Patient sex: M
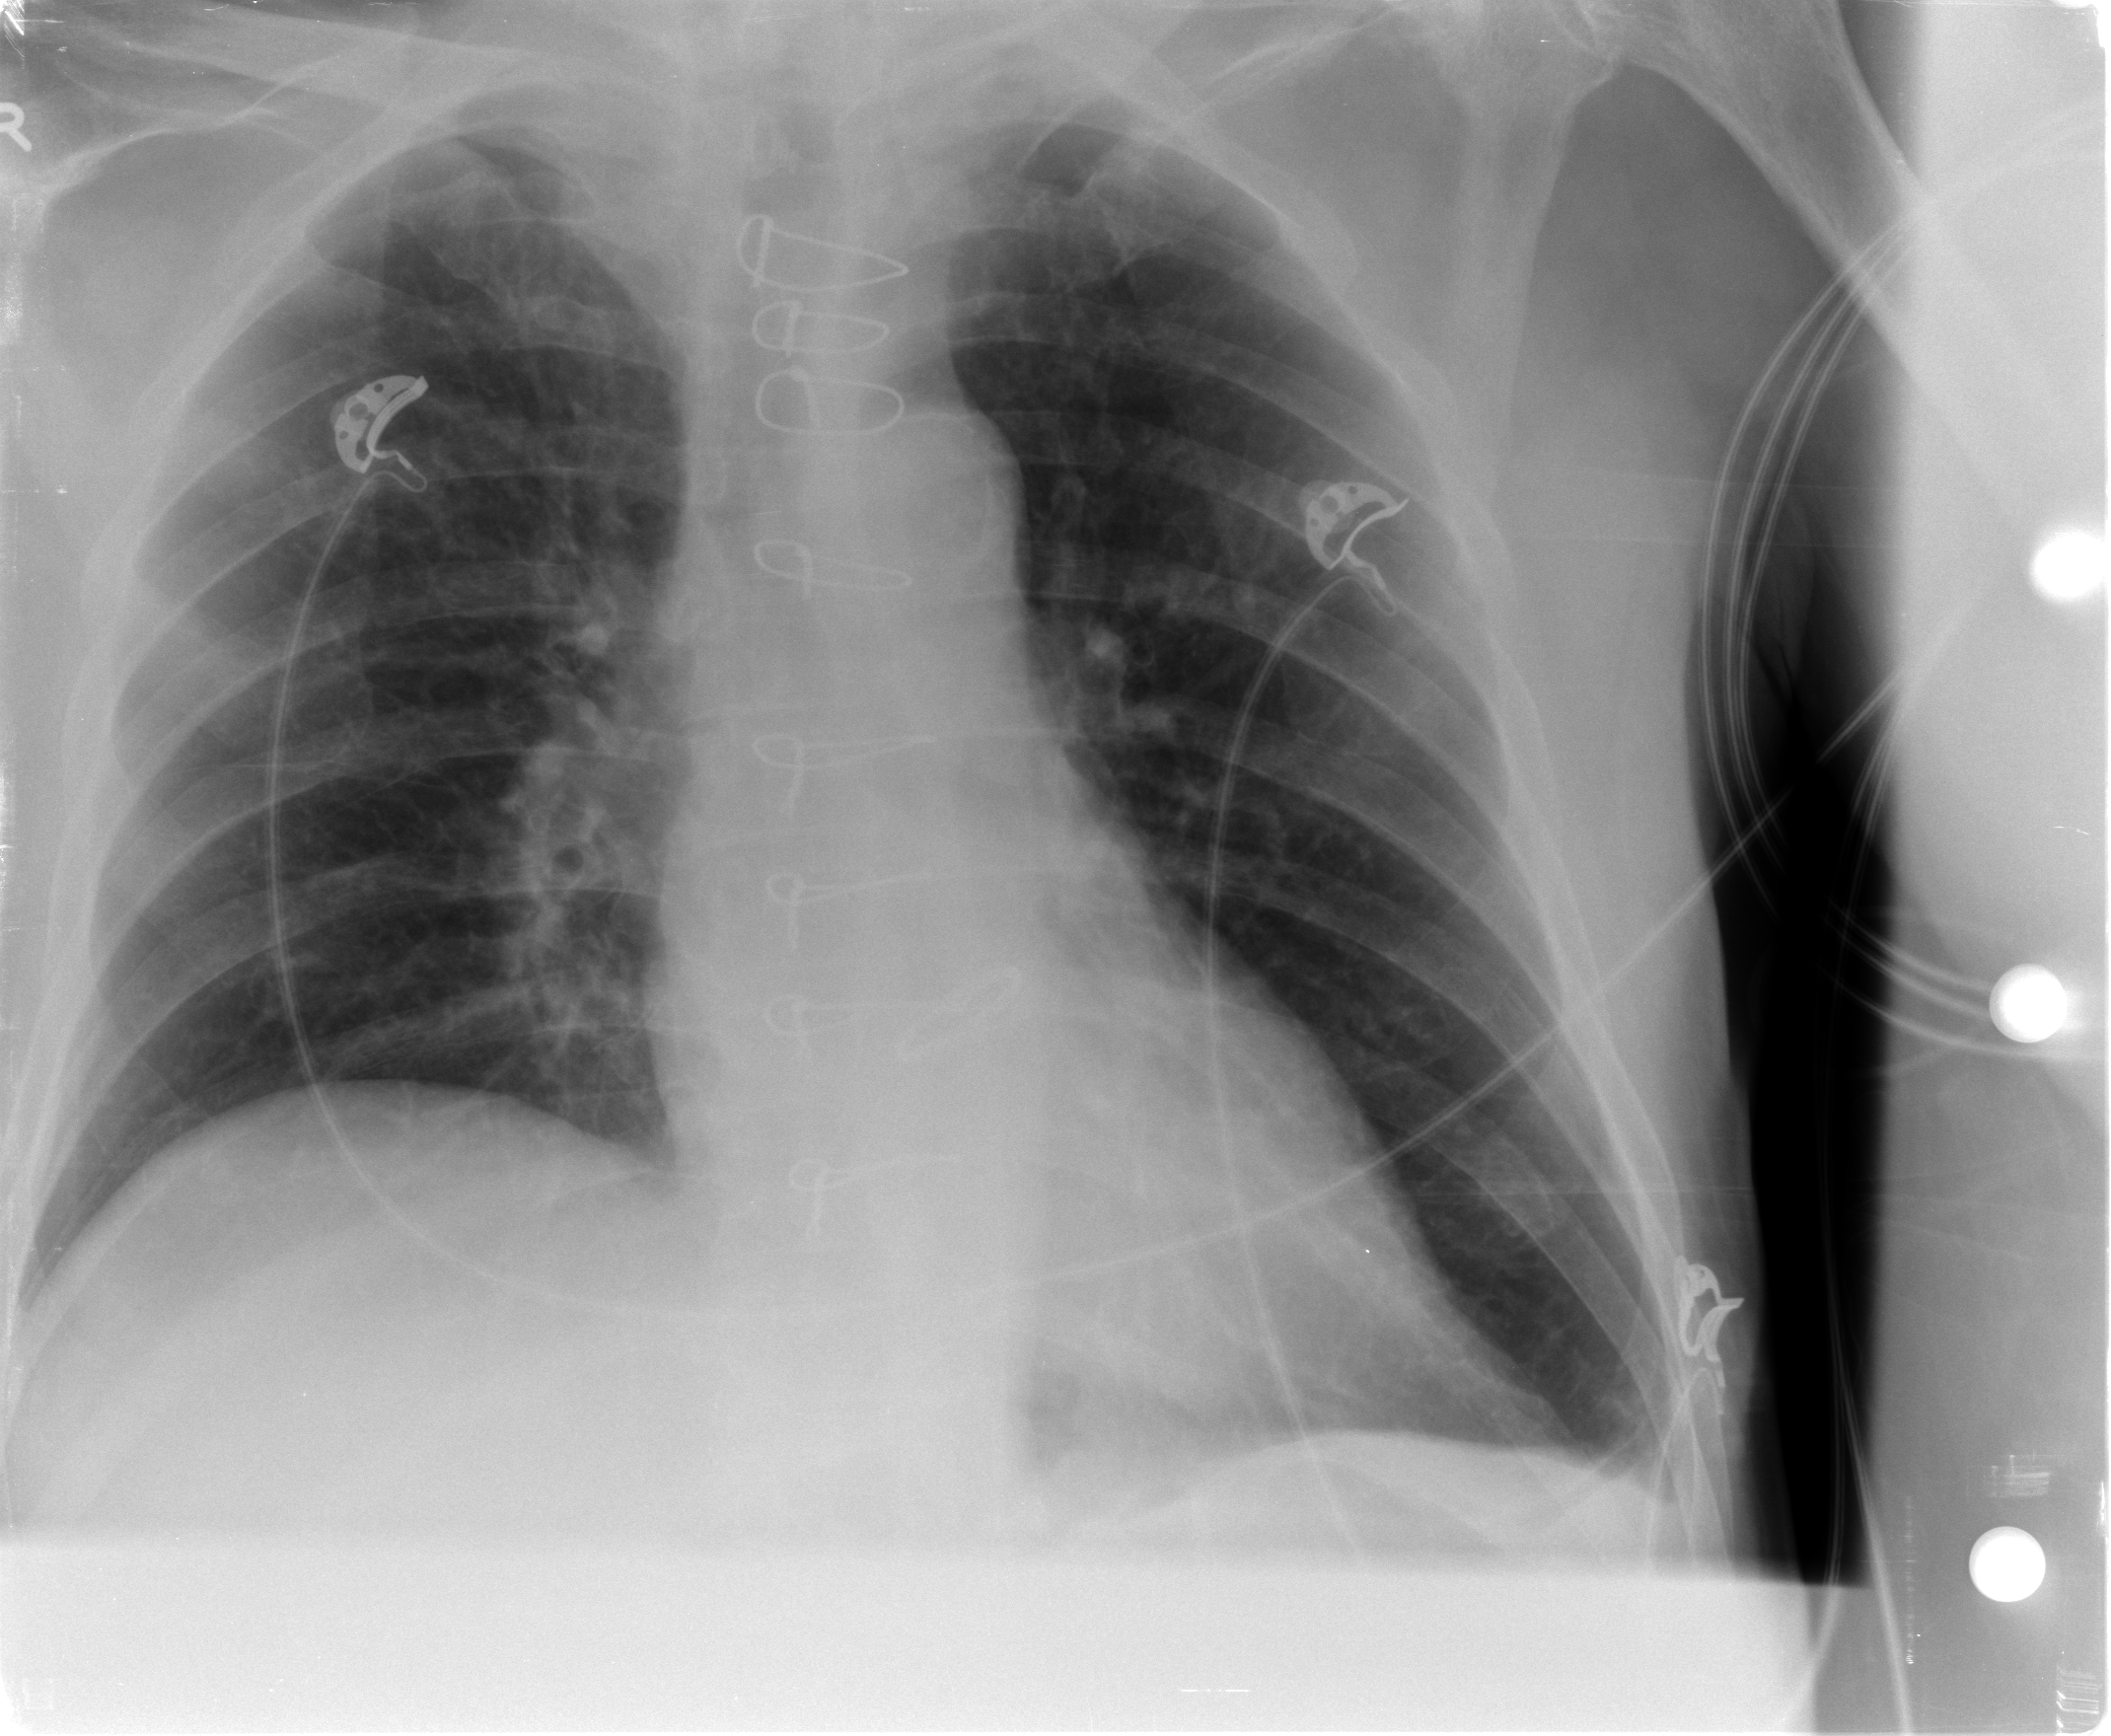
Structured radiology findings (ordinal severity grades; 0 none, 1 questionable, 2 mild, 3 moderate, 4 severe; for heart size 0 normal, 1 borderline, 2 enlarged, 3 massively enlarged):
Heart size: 0
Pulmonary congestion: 2
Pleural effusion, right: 0
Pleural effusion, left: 0
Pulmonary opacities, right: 0
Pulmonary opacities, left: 0
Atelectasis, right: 0
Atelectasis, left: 0